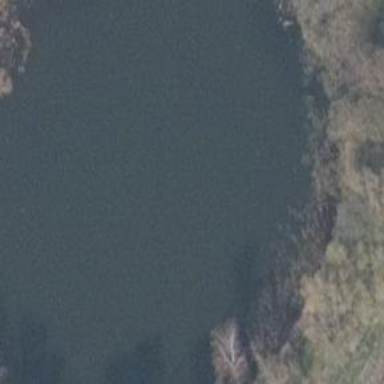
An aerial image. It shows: Serene pond surrounded by nature.